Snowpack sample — Loveland Pass, Silver Plume, Colorado, USA (12/14/25, 10:50 AM MST)
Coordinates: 39.664, -105.882
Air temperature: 36 °F
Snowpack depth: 67 cm
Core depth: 30 cm
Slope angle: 6°, slope face: 326°
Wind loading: low
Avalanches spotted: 0
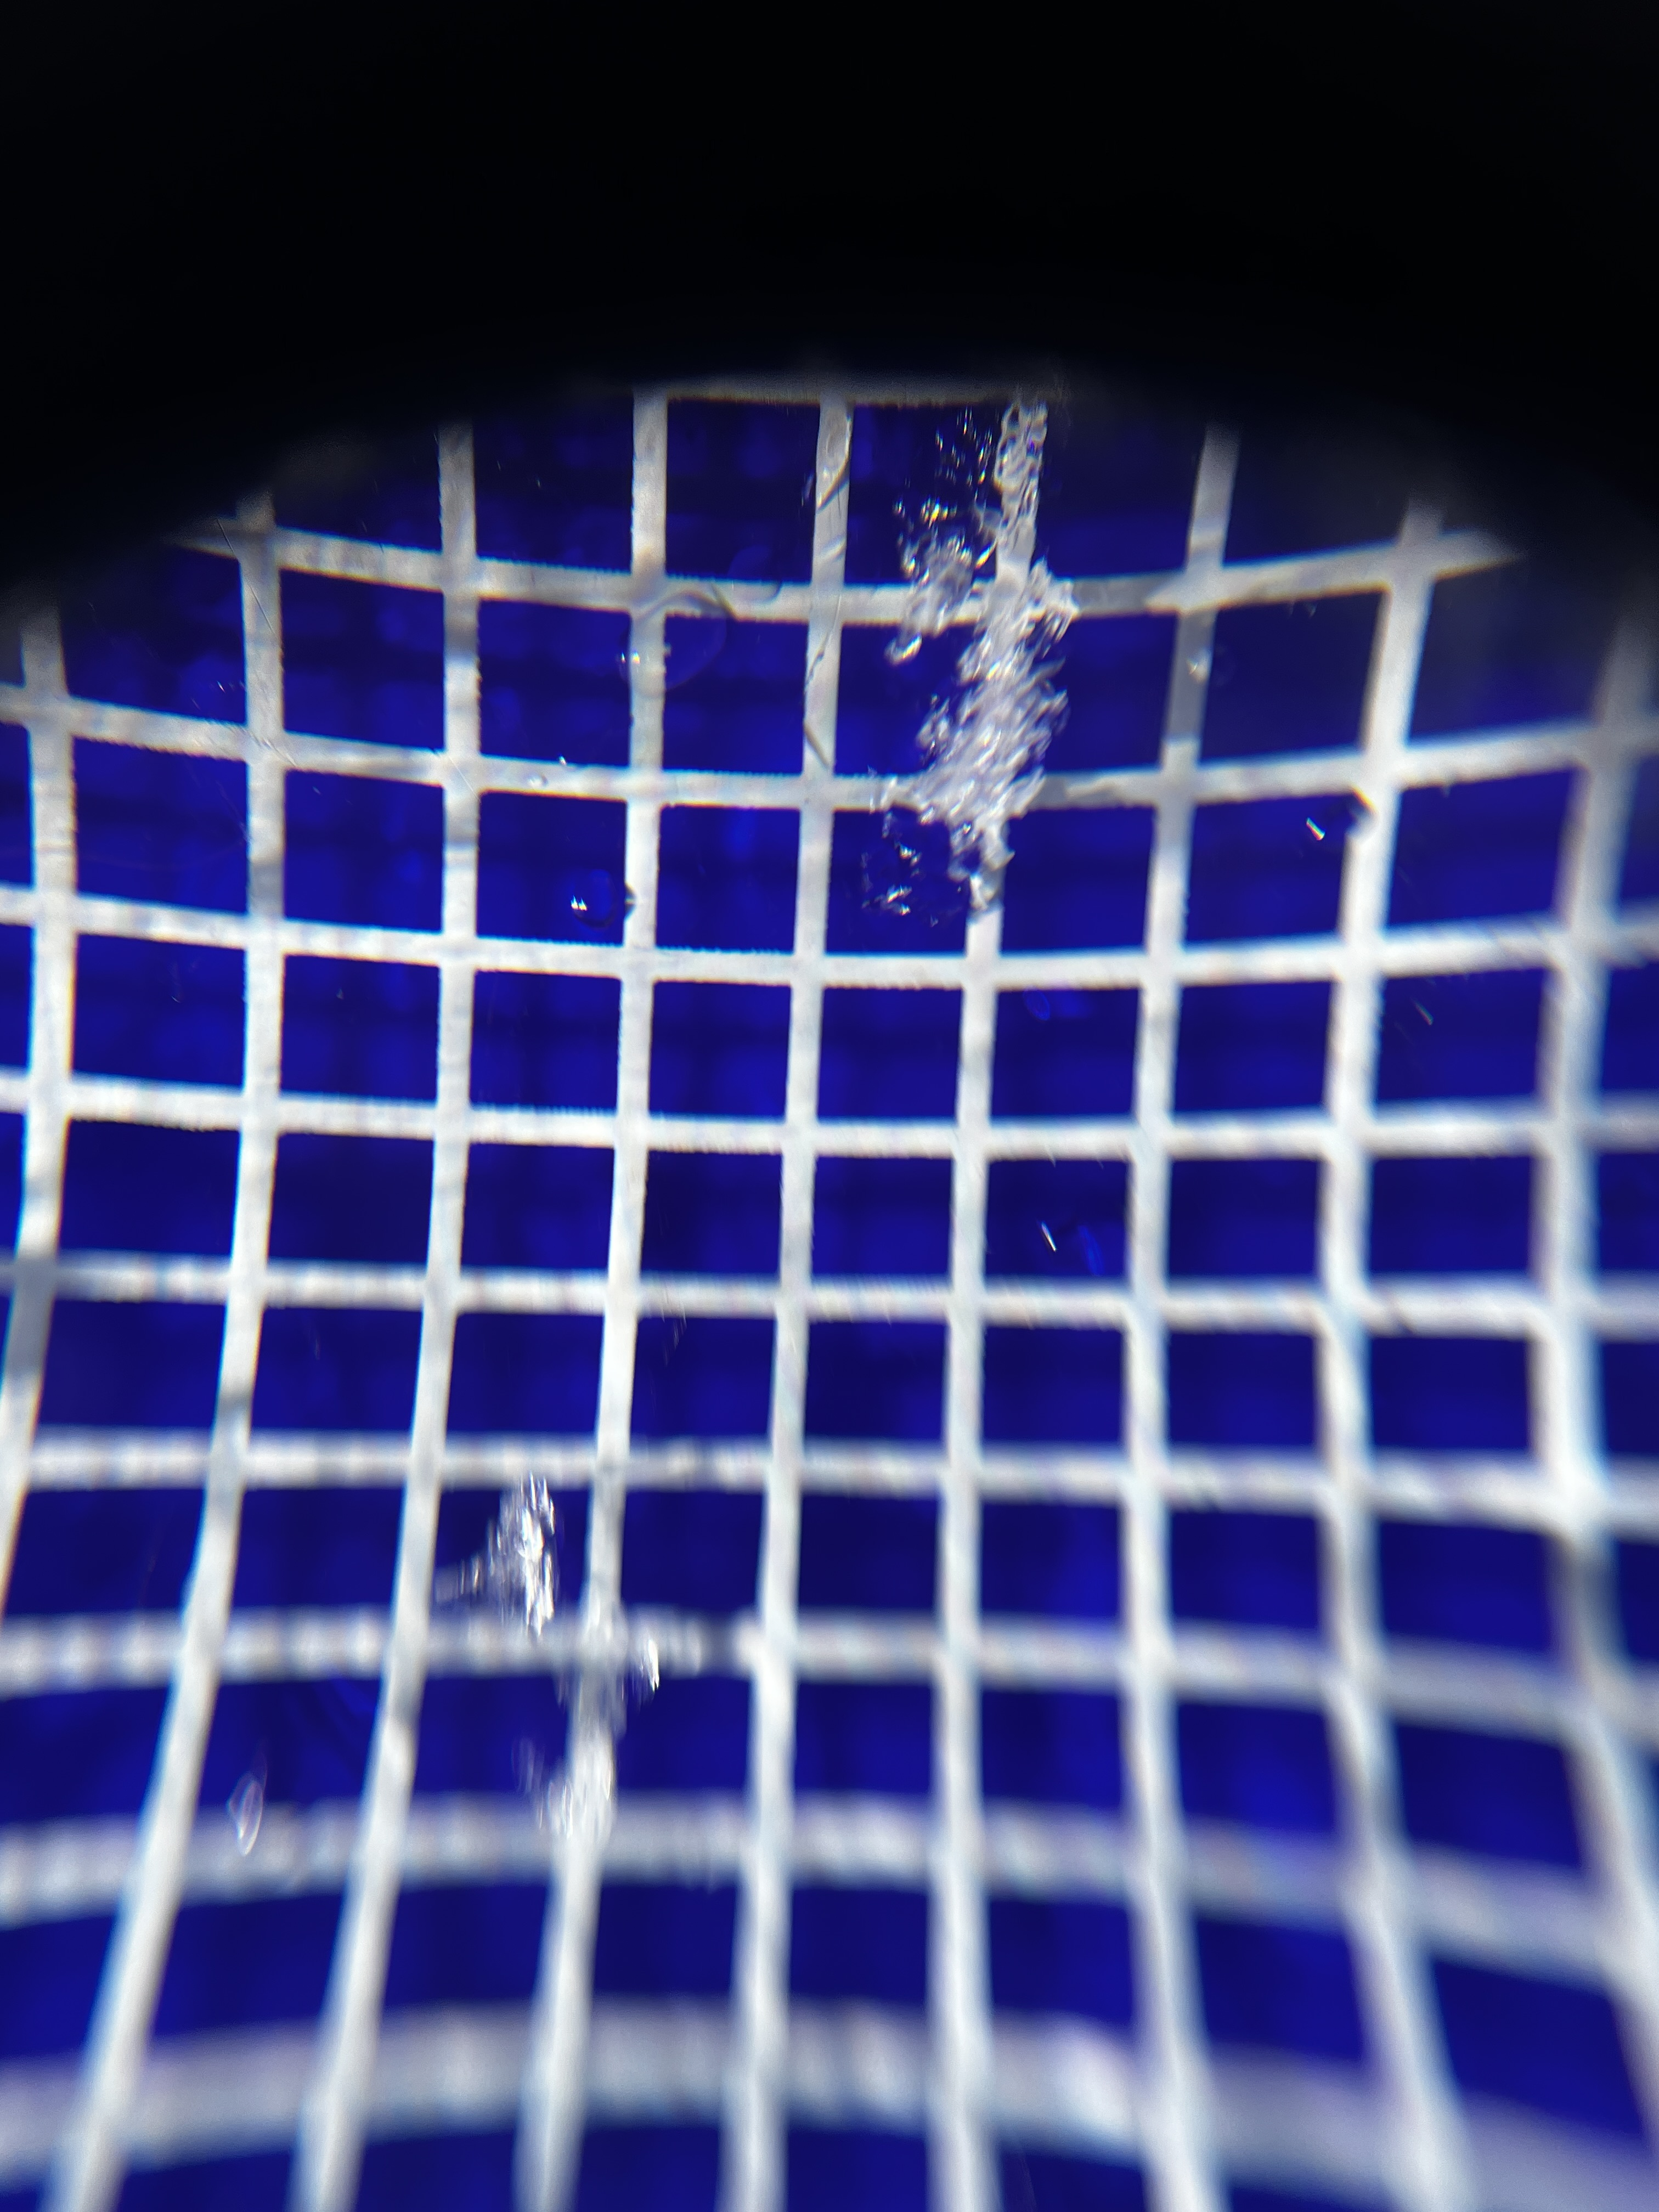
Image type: magnified_profile
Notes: No avalanches spotted, very late start to the season with minimal snowpack